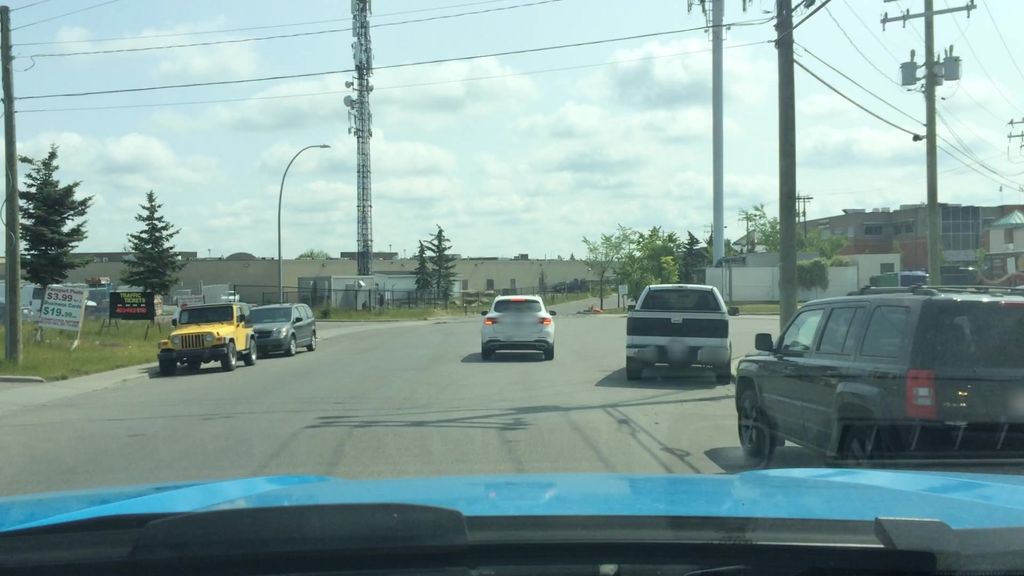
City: calgary